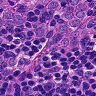
Metastatic tissue present: yes